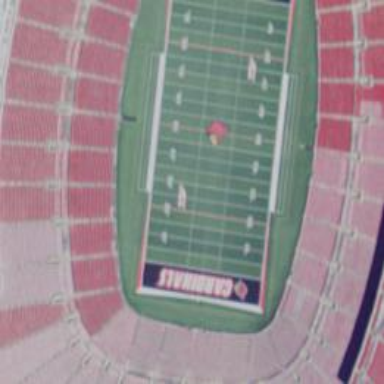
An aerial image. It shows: Stadium.